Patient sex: F
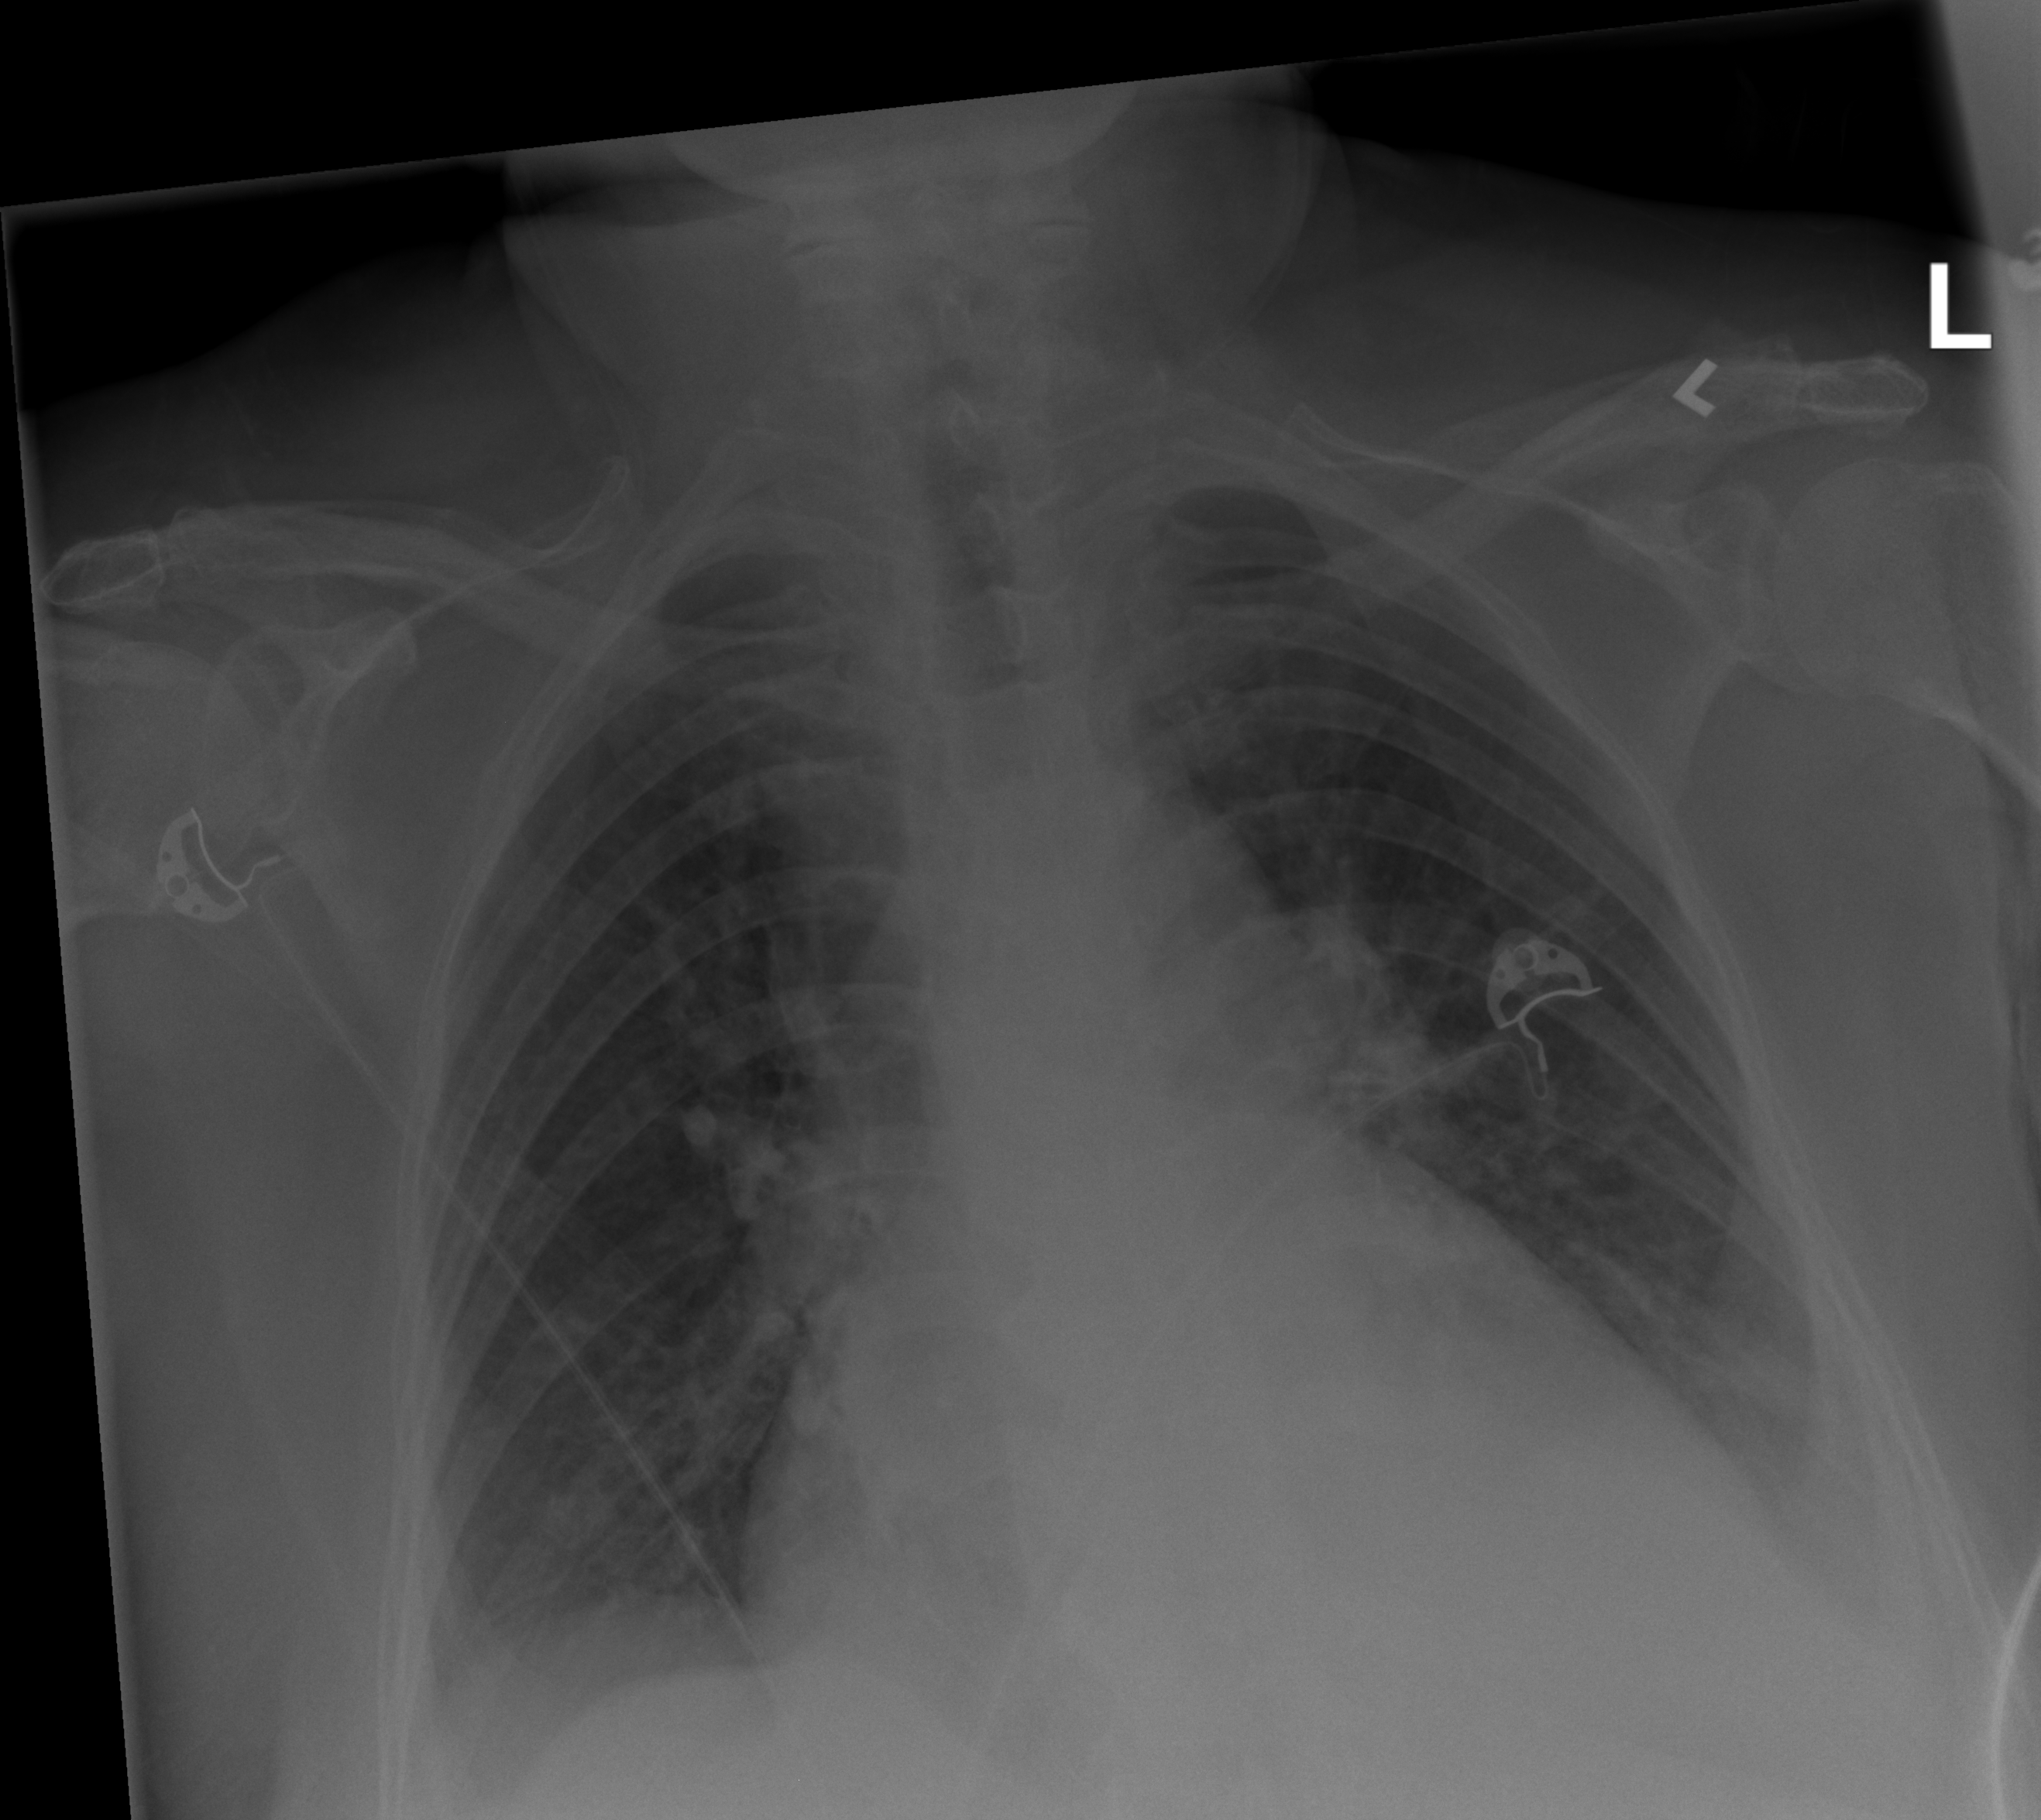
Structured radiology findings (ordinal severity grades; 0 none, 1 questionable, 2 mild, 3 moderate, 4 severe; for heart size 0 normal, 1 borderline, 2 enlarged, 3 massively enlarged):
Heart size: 2
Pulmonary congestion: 2
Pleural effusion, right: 0
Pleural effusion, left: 2
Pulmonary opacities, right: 0
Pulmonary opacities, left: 0
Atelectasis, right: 1
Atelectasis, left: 2